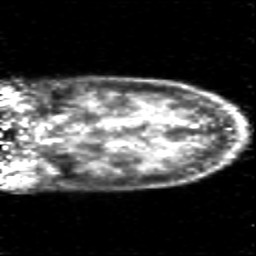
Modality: PET
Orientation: coronal
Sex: female
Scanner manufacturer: siemens